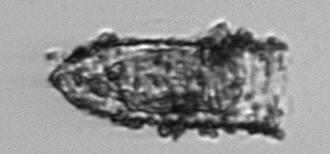
Label: Tintinnopsis